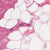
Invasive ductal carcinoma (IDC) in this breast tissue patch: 0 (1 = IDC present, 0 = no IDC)